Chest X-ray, AP view. Patient: 53 years old, sex M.
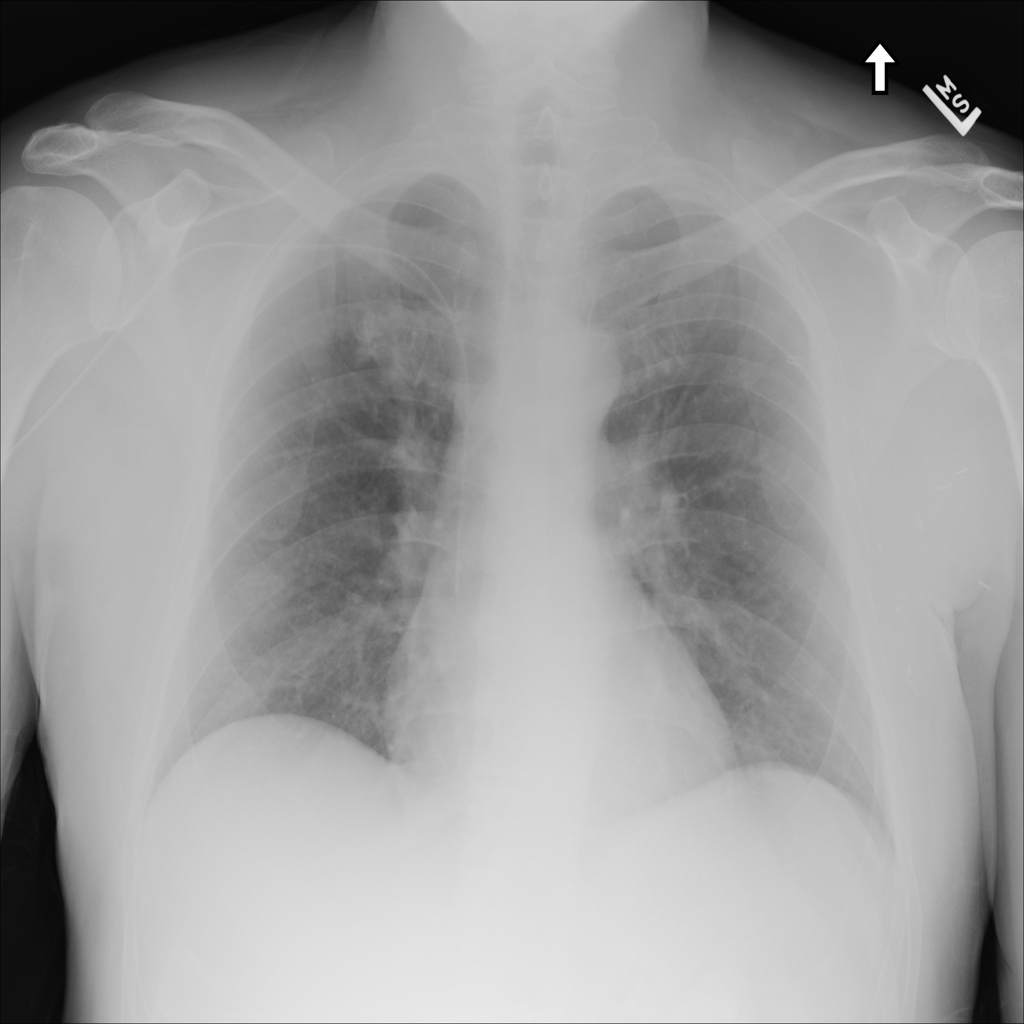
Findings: No Finding